Interaction volume radius: 5 \u00c5
Interaction volume height: 45 \u00c5
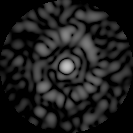
Disorder parameter: 0.7293